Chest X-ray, PA view. Patient: 52 years old, sex M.
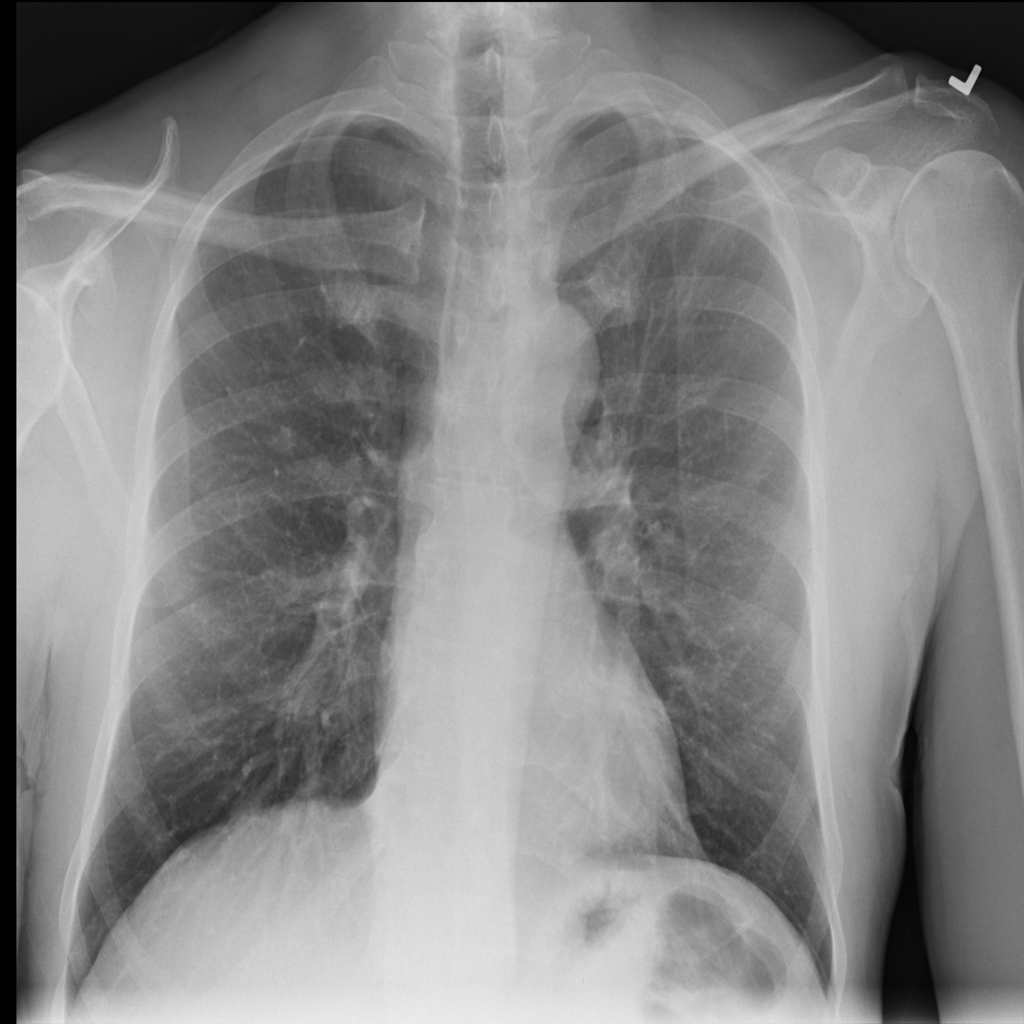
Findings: Nodule